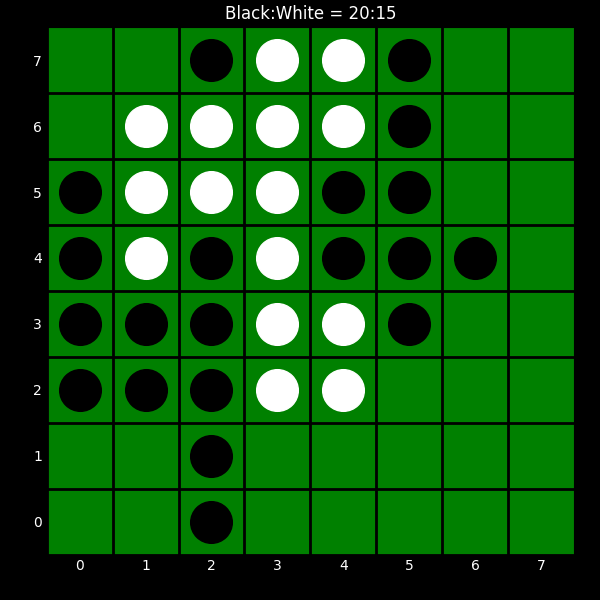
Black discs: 20
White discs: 15